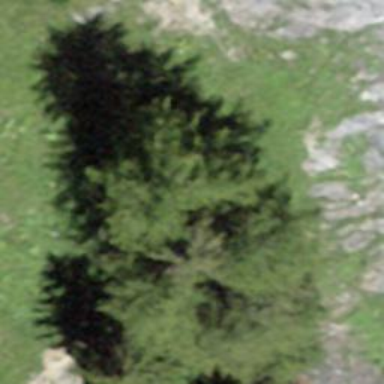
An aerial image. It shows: Forest area.